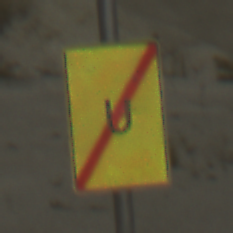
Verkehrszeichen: EndeUmleitung
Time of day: MorningAfternoon
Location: Outdoor (Beach)
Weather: PartlyCloudy
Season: NotSpecified
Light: Natural